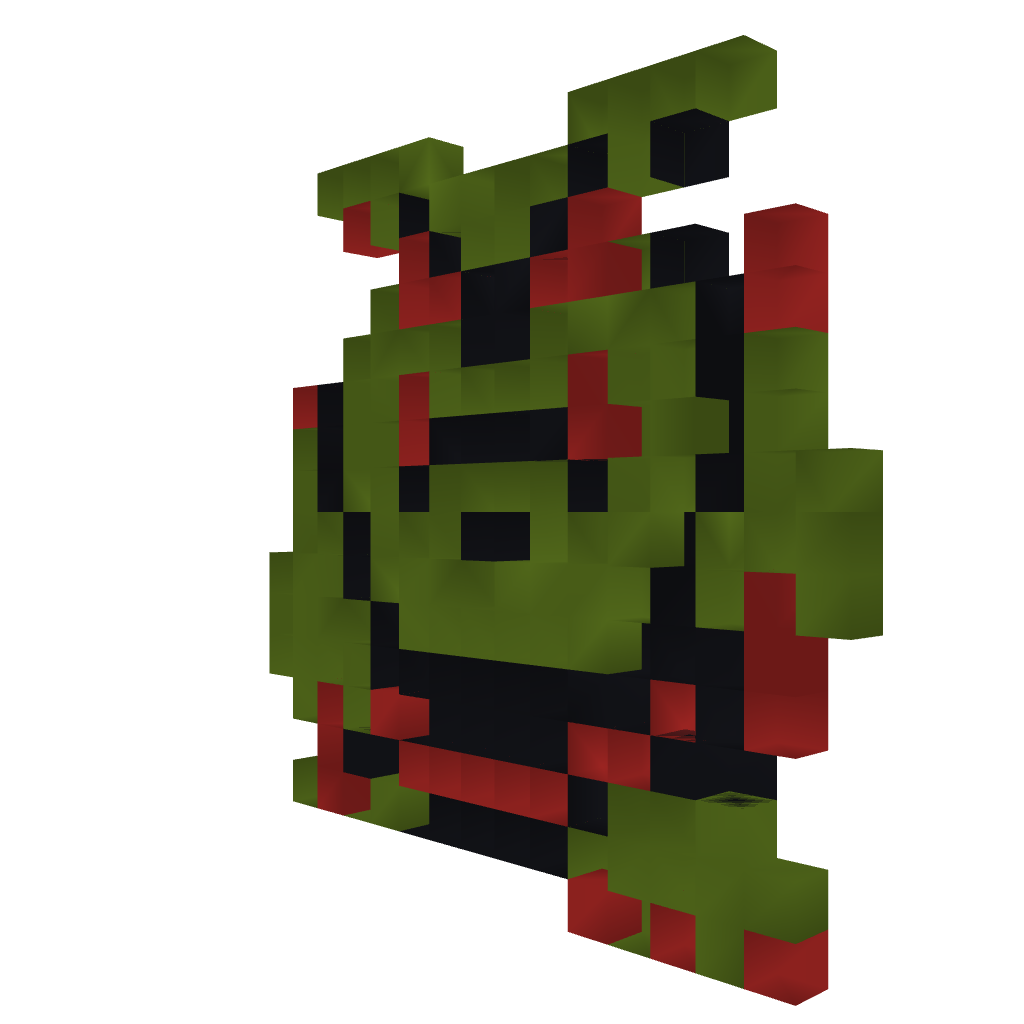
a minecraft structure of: Moblin from Zelda 1